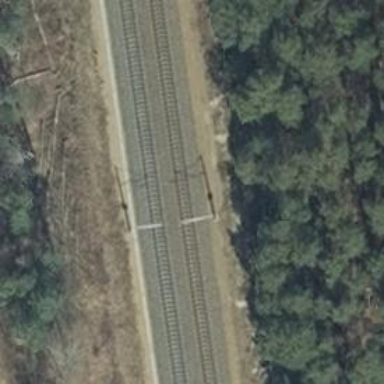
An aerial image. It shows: Railway milestone with catenary mast.